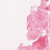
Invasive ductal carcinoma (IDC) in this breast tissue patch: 0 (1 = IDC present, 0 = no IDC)